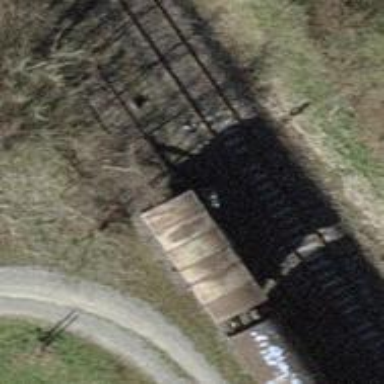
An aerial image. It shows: Railway buffer stop.